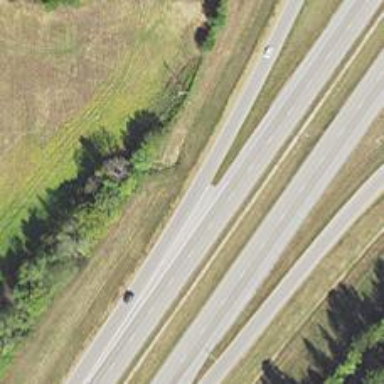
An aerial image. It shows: Asphalt trunk link road.